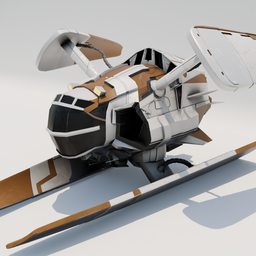
Label: mechanical